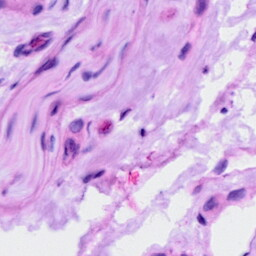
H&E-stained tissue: Ovarian